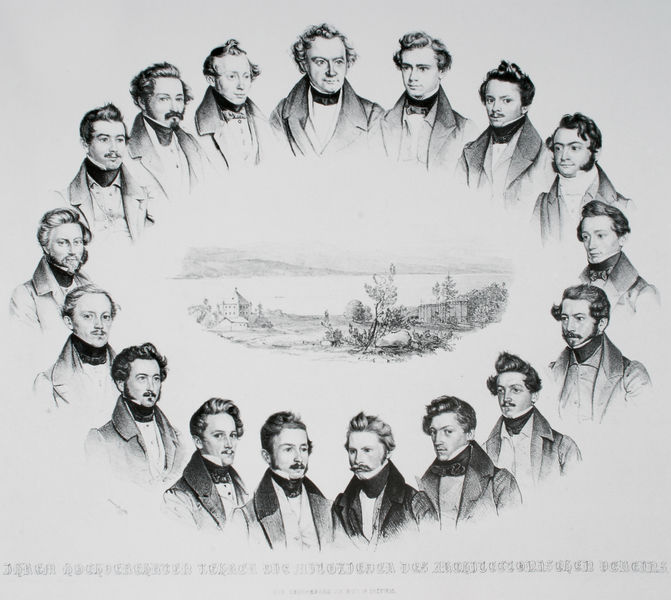
Titel: Gärtner (oben Mitte) im Kreise seiner Schüler
Standort: München
Institution: Architekturmuseum der Technischen Universität
Schlagwörter: baum, gemälde, gruppe, mann, meer, fluss, landschaft, menschen, see, stadt, ufer, haar, köpfe, mitte, männer, weiss, zeichnung, haus, schloss, herren, anzug, anzüge, gesichter, jung, bildnis, portrait, porträt, natur, haare, personen, locken, kreis, schrift, berge, grafik, graphik, schriftzug, romantik, men, runde, inschrift, foto, fotografie, idyll, porträts, druck, stich, künstler, bürger, kunst, bildnisse, portraits, wissenschaftler, landscape, mountains, nature, trees, village, drawing, büsten, black and white, suits, outside, andenken, buildings, circle, freunde, jackets, gentlemen, mustache, beards, 19. jahrhundert, köpfe#, kreis aus männern